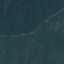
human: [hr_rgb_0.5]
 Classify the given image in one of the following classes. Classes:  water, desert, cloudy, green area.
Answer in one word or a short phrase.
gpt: green area